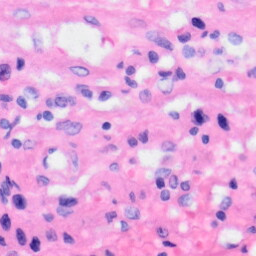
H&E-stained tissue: Liver